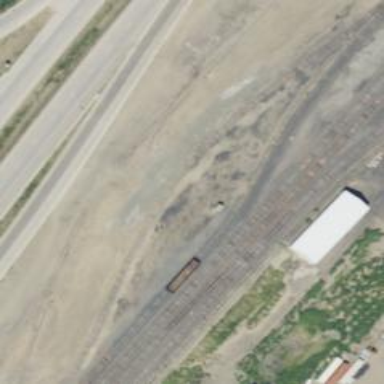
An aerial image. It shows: Railway yard.